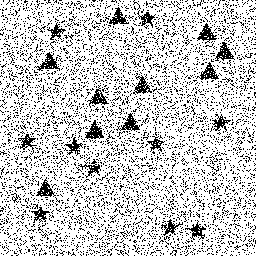
Squares: 0
Triangles: 10
Stars: 10
Total shapes: 20